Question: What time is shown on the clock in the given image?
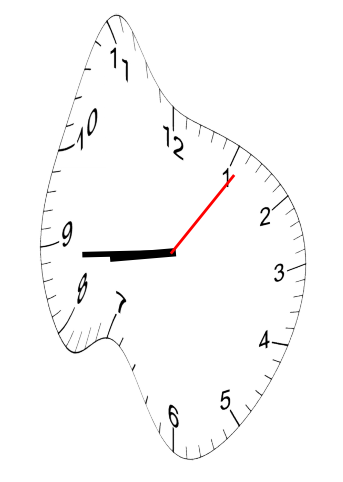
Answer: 08:44:06